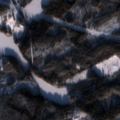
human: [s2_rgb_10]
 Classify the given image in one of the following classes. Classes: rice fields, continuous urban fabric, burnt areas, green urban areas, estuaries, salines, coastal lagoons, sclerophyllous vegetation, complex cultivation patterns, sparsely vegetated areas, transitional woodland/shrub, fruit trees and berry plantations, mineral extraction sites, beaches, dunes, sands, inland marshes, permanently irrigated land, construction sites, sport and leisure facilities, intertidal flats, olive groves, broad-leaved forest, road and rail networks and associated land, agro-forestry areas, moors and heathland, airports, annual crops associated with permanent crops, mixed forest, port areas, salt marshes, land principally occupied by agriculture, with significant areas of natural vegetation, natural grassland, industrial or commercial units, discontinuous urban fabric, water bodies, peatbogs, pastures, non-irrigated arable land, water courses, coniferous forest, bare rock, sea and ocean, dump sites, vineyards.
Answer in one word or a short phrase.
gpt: land principally occupied by agriculture, with significant areas of natural vegetation, coniferous forest, transitional woodland/shrub, water bodies